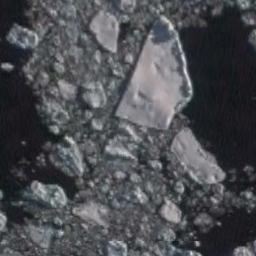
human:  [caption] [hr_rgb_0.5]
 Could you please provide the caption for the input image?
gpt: The sea is surrounded by sea ice .

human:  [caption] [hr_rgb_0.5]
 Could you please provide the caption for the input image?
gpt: There are many ice on the black sea .

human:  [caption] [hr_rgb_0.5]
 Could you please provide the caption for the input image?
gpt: A large piece of sea ice and a lot of small pieces of sea ice gather together .

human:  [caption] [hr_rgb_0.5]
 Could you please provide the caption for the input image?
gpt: Countless ice cubes of all sizes are closely connected into a large piece floating on the deep blue sea .

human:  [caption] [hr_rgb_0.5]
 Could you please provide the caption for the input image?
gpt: There are some sea ice linked into sheets .